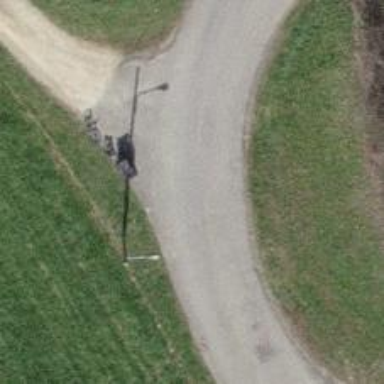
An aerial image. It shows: Unclassified road.